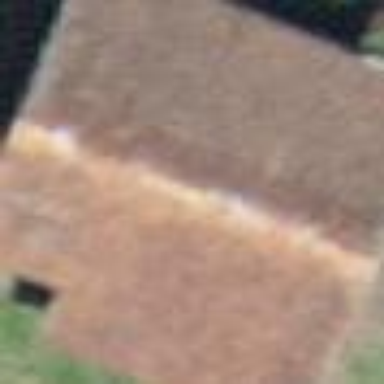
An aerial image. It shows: Barn.